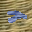
Label: 2